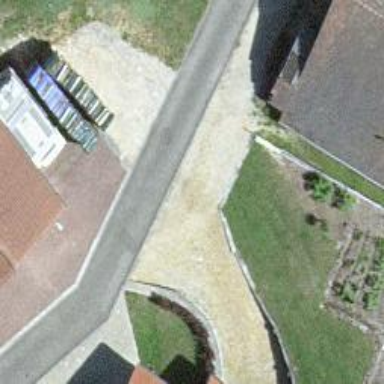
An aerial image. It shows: Smoothly paved residential road.